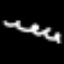
Label: squiggle